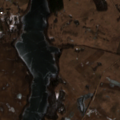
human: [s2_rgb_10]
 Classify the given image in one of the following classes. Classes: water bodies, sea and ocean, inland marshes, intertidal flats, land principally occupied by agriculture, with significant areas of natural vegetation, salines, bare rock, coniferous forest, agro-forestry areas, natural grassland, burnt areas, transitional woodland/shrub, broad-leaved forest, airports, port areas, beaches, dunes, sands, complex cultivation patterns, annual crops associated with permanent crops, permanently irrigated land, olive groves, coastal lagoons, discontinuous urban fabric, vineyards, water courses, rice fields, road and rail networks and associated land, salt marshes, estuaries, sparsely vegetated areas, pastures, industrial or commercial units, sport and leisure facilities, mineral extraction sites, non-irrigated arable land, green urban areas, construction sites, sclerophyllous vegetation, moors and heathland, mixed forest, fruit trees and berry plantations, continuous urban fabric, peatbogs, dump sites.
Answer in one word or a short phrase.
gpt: non-irrigated arable land, pastures, land principally occupied by agriculture, with significant areas of natural vegetation, transitional woodland/shrub, water bodies